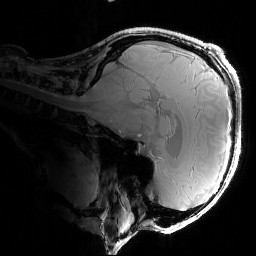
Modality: PDw
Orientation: sagittal
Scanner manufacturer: siemens
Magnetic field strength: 6.98 T
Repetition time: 1.34 s
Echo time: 0.00266 s